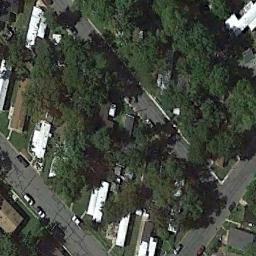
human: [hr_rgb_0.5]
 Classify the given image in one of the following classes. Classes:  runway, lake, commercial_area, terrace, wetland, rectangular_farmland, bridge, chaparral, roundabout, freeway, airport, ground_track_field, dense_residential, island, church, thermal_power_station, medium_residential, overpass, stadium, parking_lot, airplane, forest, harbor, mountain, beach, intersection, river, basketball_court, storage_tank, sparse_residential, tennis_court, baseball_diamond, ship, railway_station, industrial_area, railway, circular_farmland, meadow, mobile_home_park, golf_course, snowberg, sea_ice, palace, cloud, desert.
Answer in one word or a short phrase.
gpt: mobile_home_park